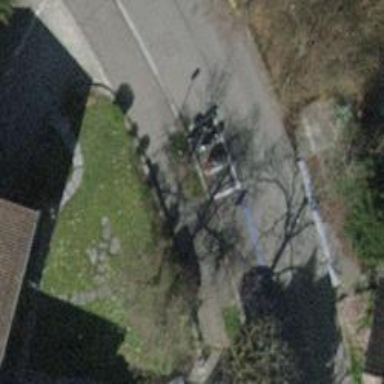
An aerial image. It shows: Bicycle parking area.